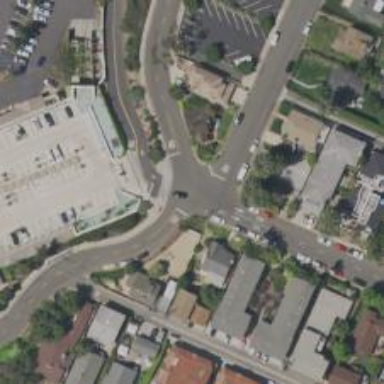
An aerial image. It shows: Intersection with stop sign.